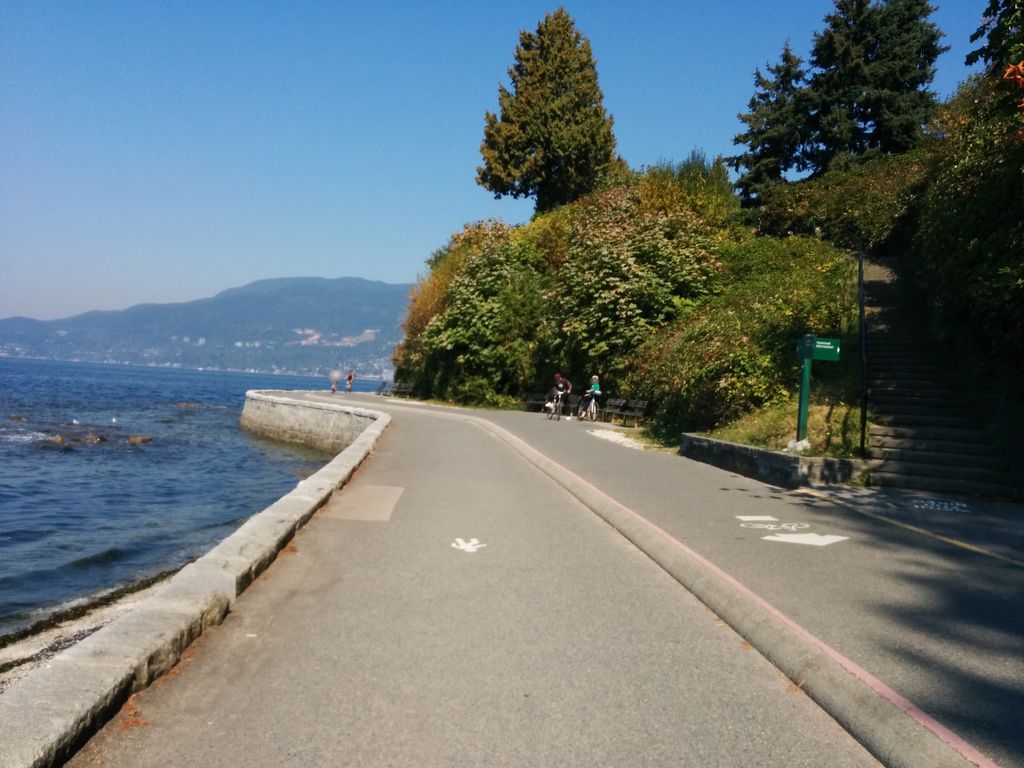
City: vancouver